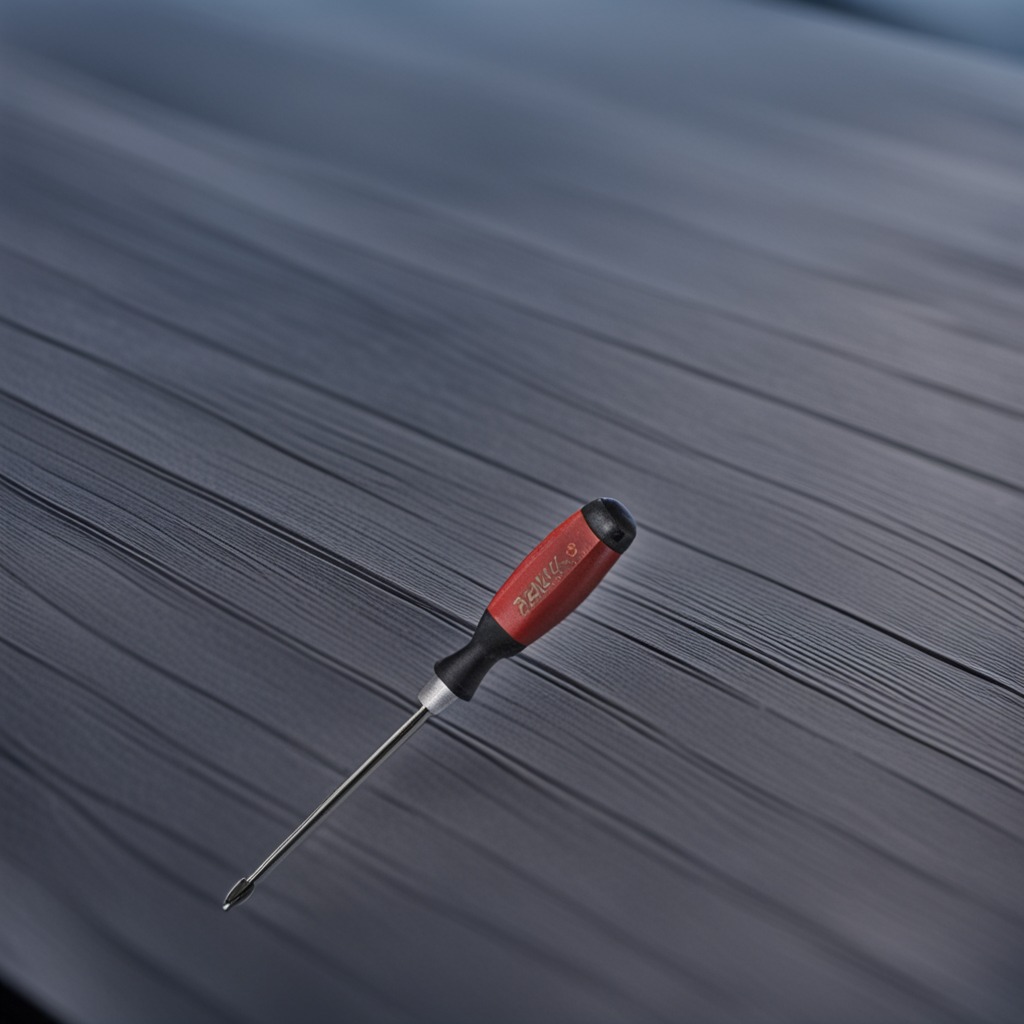
A screwdriver lies on the old table with faint burn marks in a small garage at twilight.